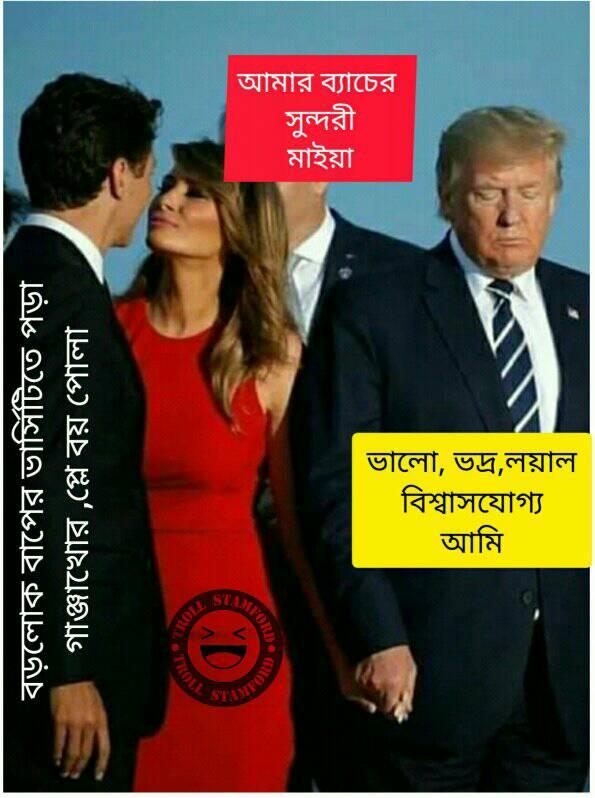
Text: আমার ব্যাচের সুন্দরী মাইয়া । ভালো, ভদ্র, লয়াল বিশ্বাসযোগ্য আমি । গাঞ্জাখোর, প্লে বয় পোলা
Label: Hate
Hate category: Personal Offence
Targeted group: Individual